Question: I would like to be able to extend my boxplots with additional information. Here is a working example for ggplot2:
'''
library(ggplot2)
ToothGrowth$dose <- as.factor(ToothGrowth$dose)
# Basic box plot
p <- ggplot(ToothGrowth, aes(x=dose, y=len)) +
geom_boxplot()
# Rotate the box plot
p + coord_flip()
'''
I would like to add additional information from a separate data frame. For example:
'''
extra <- data.frame(dose=factor(c(0.5,1,2)), label=c("Label1", "Label2", "Label3"), n=c("n=42","n=52","n=35"))
> extra
dose label n
1 0.5 Label1 n=42
2 1 Label2 n=52
3 2 Label3 n=35
'''
I would like to create the following figure where the information to each dose (factor) is outside the plot and aligns with each of the dose levels (I made this in powerpoint as an example):

EDIT:
I would like to ask advice for an extension of the initial question.
What about this extension where I use fill to split up dose by the two groups?
'''
ToothGrowth$dose <- as.factor(ToothGrowth$dose)
ToothGrowth$group <- head(rep(1:2, 100), dim(ToothGrowth)[1])
ToothGrowth$group <- factor(ToothGrowth$group)
p <- ggplot(ToothGrowth, aes(x=dose, y=len, fill=group)) +
geom_boxplot()
# Rotate the box plot
p + coord_flip()
extra <- data.frame(
dose=factor(rep(c(0.5,1,2), each=2)),
group=factor(rep(c(1:2), 3)),
label=c("Label1A", "Label1B", "Label2A", "Label2B", "Label3A", "Label3B"),
n=c("n=12","n=30","n=20", "n=32","n=15","n=20")
)
'''
Is it possible to align data from the new data frame (extra, 6 rows) with each of the dose/group combinations?
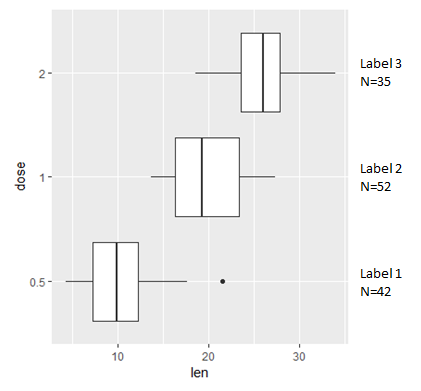
Answer: We can use 'geom_text' with 'clip = "off"' inside 'coord_flip':
'''
ggplot(ToothGrowth, aes(x=dose, y=len)) +
geom_boxplot() +
geom_text(
y = max(ToothGrowth$len) * 1.1,
data = extra,
aes(x = dose, label = sprintf("%s
%s", label, n)),
hjust = 0) +
coord_flip(clip = "off") +
theme(plot.margin = unit(c(1, 5, 0.5, 0.5), "lines"))
'''
<URL>
Explanation: We place text outside of the plot area with 'geom_text' and disable clipping with 'clip = "off"' inside 'coord_flip'. Lastly, we increase the plot margin to accommodate the additional labels. You can adjust the vertical 'y' position in the margin (so the horizontal position in the plot because of the coordinate flip) by changing the factor in 'y = max(ToothGrowth$len) * 1.1'.
---
In response to your edit, here is a possibility
'''
extra <- data.frame(
dose=factor(rep(c(0.5,1,2), each=2)),
group=factor(rep(c(1:2), 3)),
label=c("Label1A", "Label1B", "Label2A", "Label2B", "Label3A", "Label3B"),
n=c("n=12","n=30","n=20", "n=32","n=15","n=20")
)
library(tidyverse)
ToothGrowth %>%
mutate(
dose = as.factor(dose),
group = as.factor(rep(1:2, nrow(ToothGrowth) / 2))) %>%
ggplot(aes(x = dose, y = len, fill = group)) +
geom_boxplot(position = position_dodge(width = 1)) +
geom_text(
data = extra %>%
mutate(
dose = as.factor(dose),
group = as.factor(group),
ymax = max(ToothGrowth$len) * 1.1),
aes(x = dose, y = ymax, label = sprintf("%s
%s", label, n)),
position = position_dodge(width = 1),
size = 3,
hjust = 0) +
coord_flip(clip = "off", ylim = c(0, max(ToothGrowth$len))) +
theme(
plot.margin = unit(c(1, 5, 0.5, 0.5), "lines"),
legend.position = "bottom")
'''
<URL>
A few comments:
1. We ensure that labels match the dodged bars by using position_dodge(with = 1) inside geom_text and geom_boxplot.
2. It seems that position_dodge does not like a global y (outside of aes). So we include the y position for the labels in extra and use it inside aes. As a result, we need to explicitly limit the range of the y axis. We can do that inside coord_flip with ylim = c(0, max(ToothGrowth$len)).